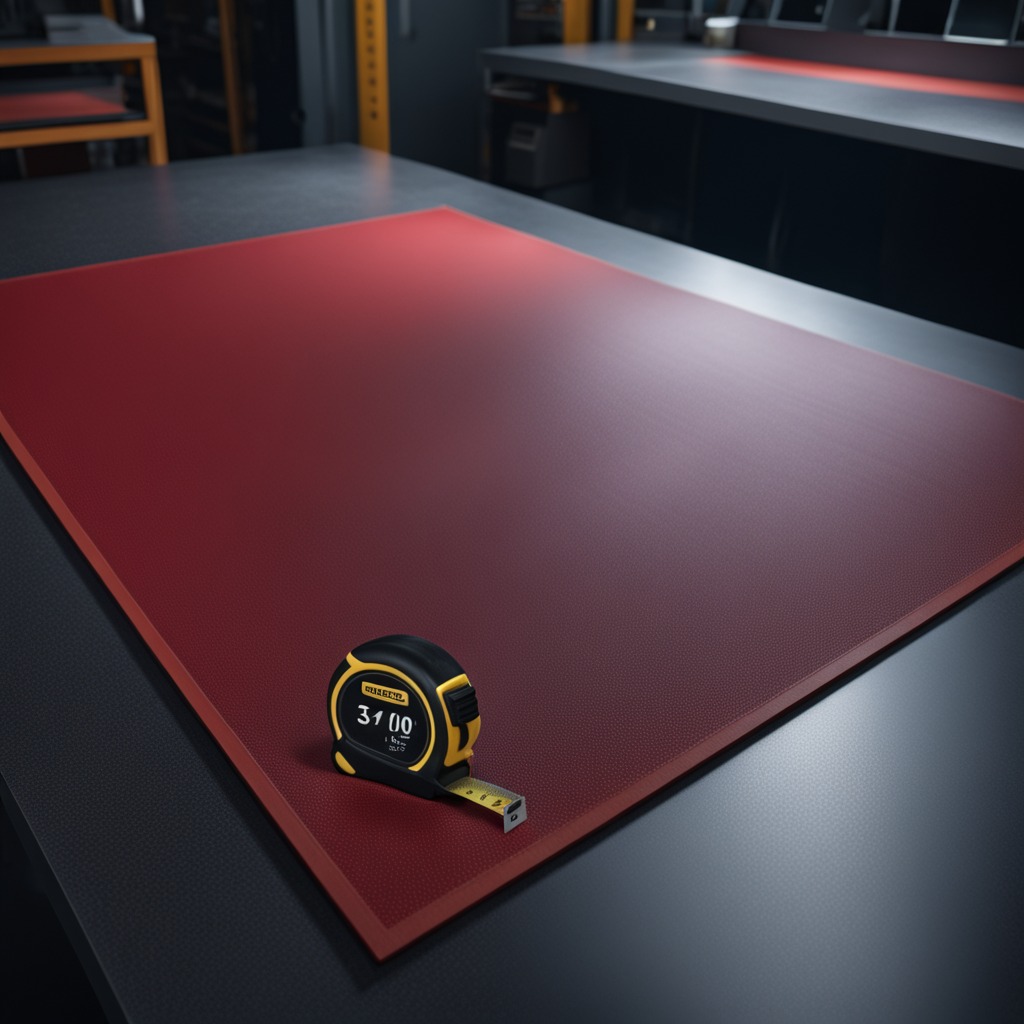
A measuring tape is lying on the granite tabletop inside a workshop at night.